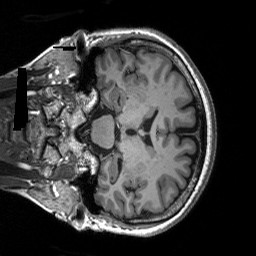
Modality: T1w
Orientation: coronal
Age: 61
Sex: female
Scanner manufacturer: siemens
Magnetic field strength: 3 T
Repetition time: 2.5 s
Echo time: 0.00248 s